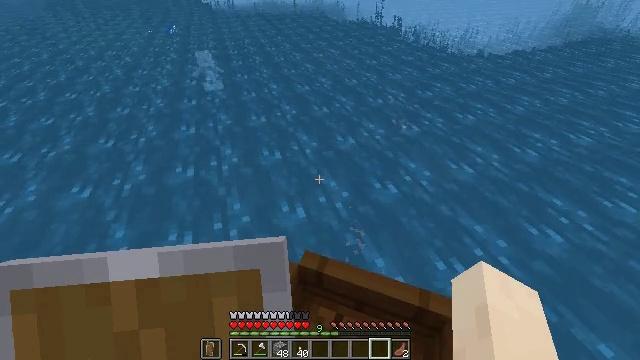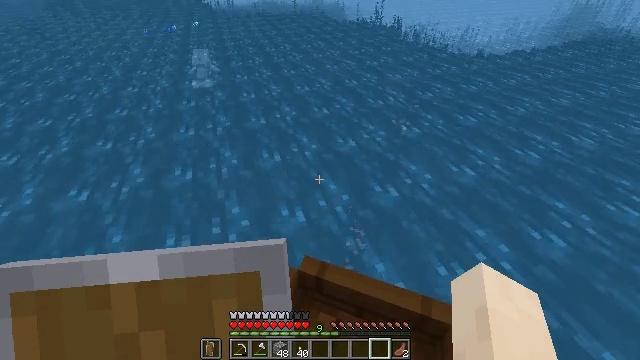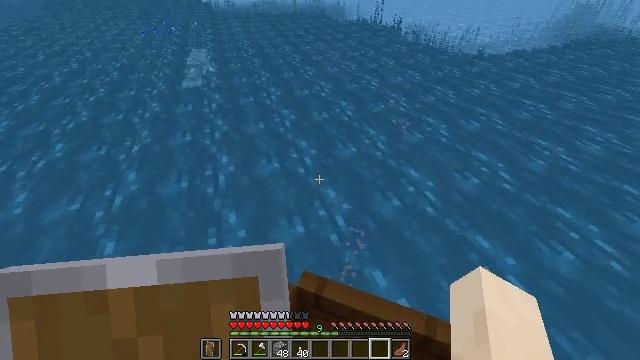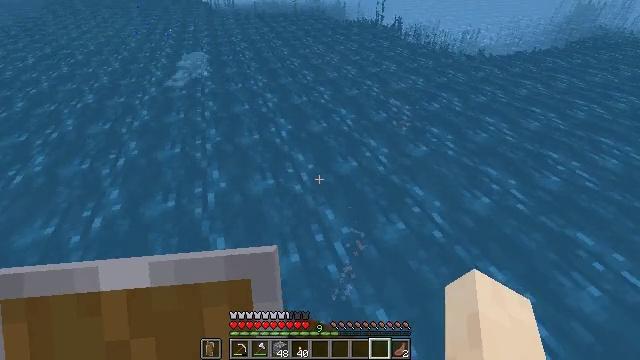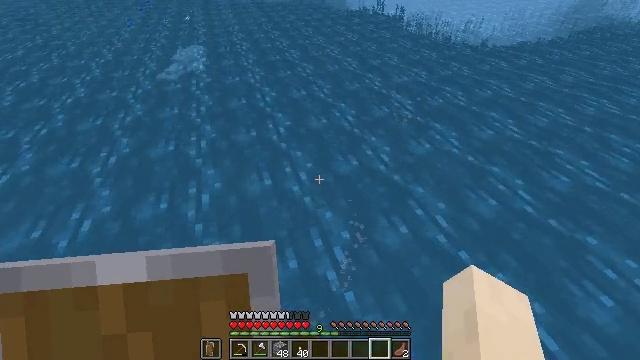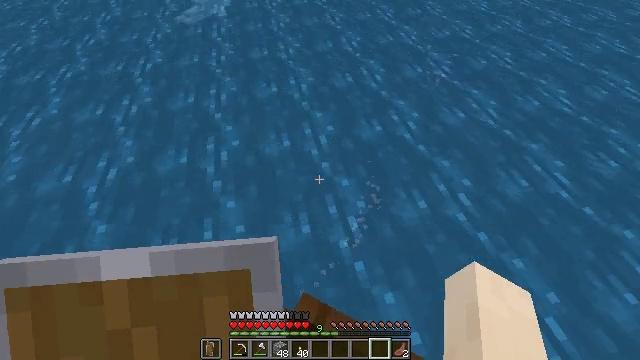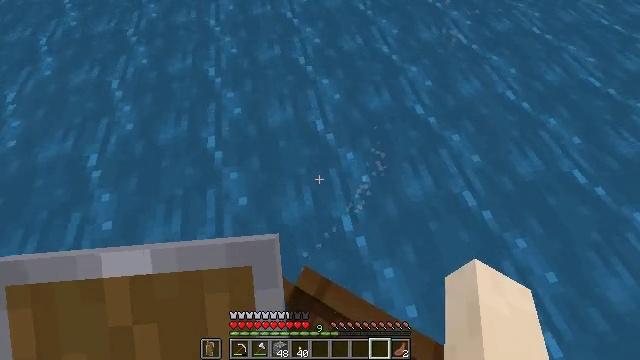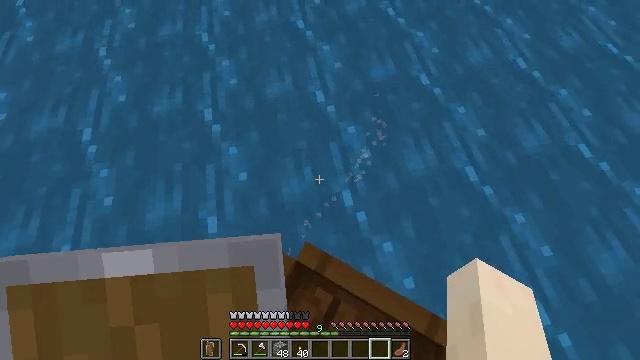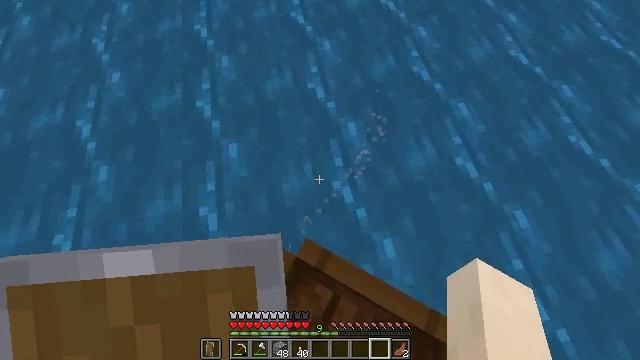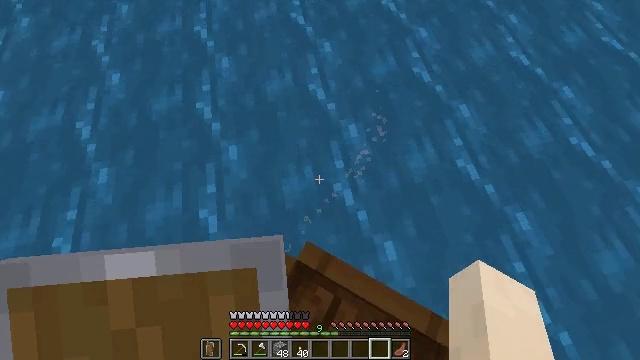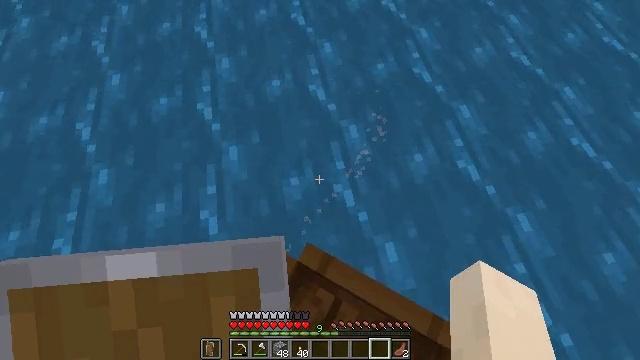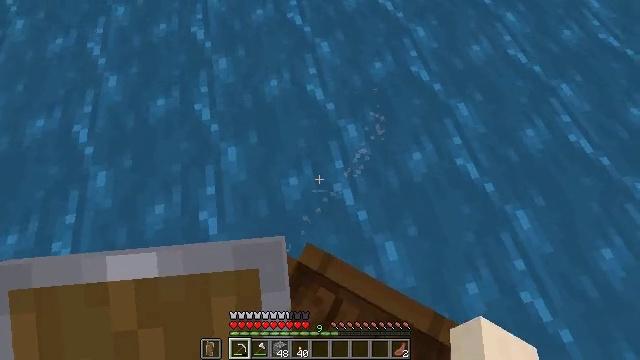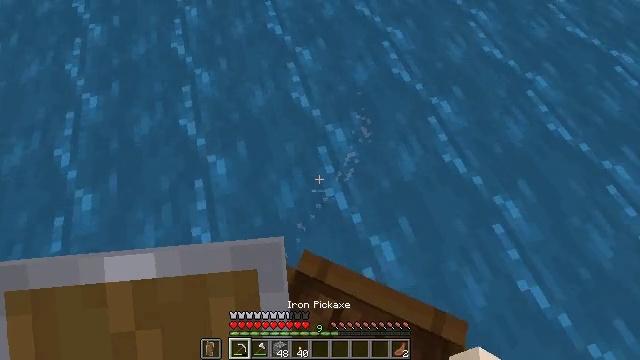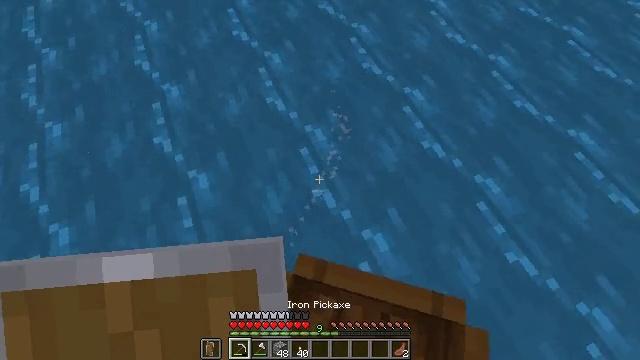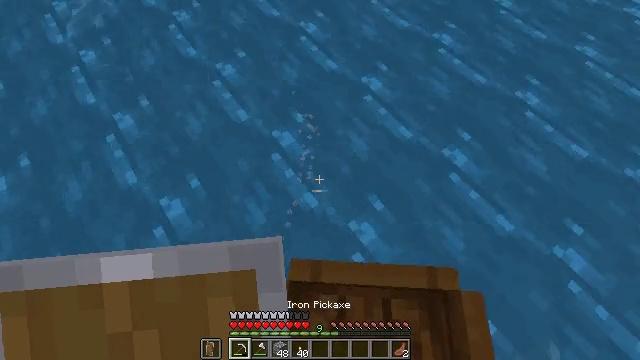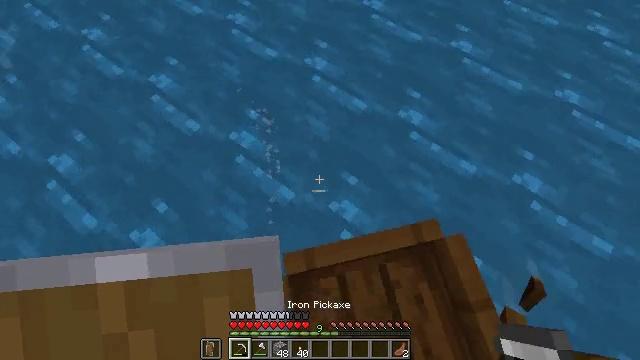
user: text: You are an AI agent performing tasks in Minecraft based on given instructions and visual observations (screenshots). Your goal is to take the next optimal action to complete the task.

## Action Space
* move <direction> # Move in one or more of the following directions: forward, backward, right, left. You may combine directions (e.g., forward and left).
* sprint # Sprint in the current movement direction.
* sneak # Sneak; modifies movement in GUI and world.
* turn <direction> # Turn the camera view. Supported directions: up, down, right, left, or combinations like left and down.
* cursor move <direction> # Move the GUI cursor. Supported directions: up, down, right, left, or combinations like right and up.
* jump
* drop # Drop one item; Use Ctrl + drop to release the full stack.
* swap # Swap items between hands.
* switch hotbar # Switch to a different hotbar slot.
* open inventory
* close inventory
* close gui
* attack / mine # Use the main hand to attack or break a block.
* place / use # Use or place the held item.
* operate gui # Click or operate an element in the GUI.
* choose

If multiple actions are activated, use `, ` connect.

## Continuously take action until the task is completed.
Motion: motion action
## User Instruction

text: Gather kelp plant by attacking it underwater.
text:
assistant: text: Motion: move forward
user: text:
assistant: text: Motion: move forward
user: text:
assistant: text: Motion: move forward
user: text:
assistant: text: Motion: move forward, turn down
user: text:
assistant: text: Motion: turn left and down
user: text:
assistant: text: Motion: turn left and down
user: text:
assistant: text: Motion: turn down
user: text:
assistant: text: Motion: no_op
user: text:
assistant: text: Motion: no_op
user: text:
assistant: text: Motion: no_op
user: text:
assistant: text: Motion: switch to hotbar 1
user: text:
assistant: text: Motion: turn right and up, switch to hotbar 1
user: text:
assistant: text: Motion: turn right, switch to hotbar 1
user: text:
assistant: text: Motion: turn right
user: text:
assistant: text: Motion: turn right and down
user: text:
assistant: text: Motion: turn right and down
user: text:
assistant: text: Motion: turn right
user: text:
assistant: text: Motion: turn right
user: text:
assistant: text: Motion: turn right and up
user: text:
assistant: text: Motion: turn up
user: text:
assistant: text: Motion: no_op
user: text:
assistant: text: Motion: no_op
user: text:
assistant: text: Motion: no_op
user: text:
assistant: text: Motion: no_op
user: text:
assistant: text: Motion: turn right
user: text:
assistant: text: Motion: no_op
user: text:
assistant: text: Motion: no_op
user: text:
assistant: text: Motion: no_op
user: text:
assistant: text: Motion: no_op
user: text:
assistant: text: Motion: no_op